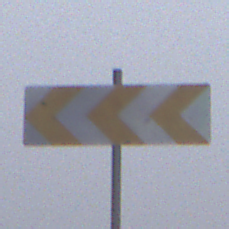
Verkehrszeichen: RichtungstafelnInKurvenGrossRechts
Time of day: MorningAfternoon
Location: Outdoor (RoadRail)
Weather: Overcast
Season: NotSpecified
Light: Natural